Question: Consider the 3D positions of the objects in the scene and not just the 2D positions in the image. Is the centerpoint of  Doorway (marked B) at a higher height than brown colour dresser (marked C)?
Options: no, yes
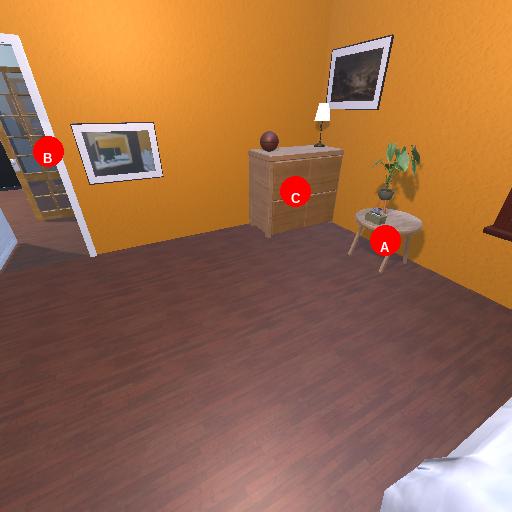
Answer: no